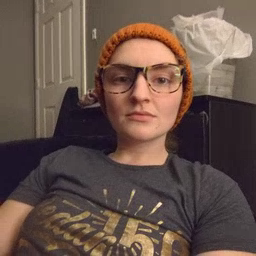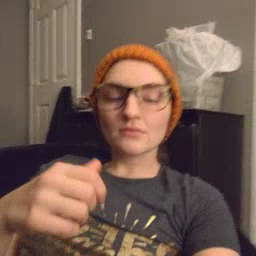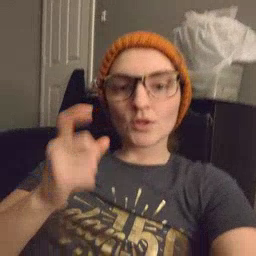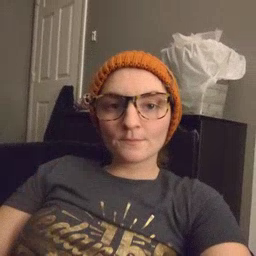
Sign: gift